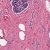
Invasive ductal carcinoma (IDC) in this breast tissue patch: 0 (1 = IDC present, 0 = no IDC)